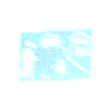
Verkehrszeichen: BeginnVerkehrsberuhigterBereich
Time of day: SunriseSunset
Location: Outdoor (Nature)
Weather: PartlyCloudy
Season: NotSpecified
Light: Natural